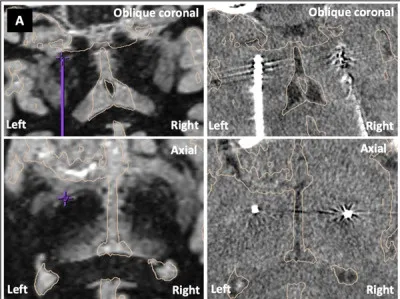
Pre- and postoperative imaging and clinical course. Fast gray matter acquisition T1 inversion recovery magnetic resonance imaging sequences (oblique coronal and axial) to plan lead positioning preoperatively and computed tomography scans (coronal and axial) to evaluate lead placement postoperatively in the. Left posteroventral globus pallidus interna (pvlGPI).
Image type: radiology (mri)